Question:
I have drawn the bar chart above using the following code:
'''
set terminal jpeg medium
set output "bar.jpeg" # shall be the name of the chart
set xlabel "full configuration time in msec"
set ylabel "Task rejection rate (%)"
set boxwidth 0.5
set style fill solid
#set autoscale
plot "data.data" using 1:2 with boxes
'''
My file 'data.data' looks like this:
'''
2 9
5 24
7 46
10 66
15 100
'''
I want the exact values 2,5,7,10,15 to appear along the x axis with the corresponding value along the y axis and to use a color other than red. What changes do I have to make to my code? I also need to remove that '"data.data" using 1:2' from the top right corner...
Any suggestions?
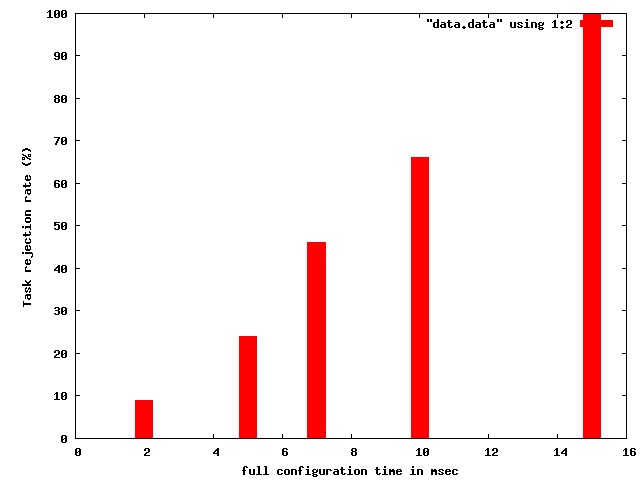
Answer: To remove the key, use 'unset key'.
The markers at the bottom of the graph are called 'xtics'. If you want them to appear every 1, rather than every 2, then you could use 'set xtics 1'. Depending on exactly what you wanted to do, you can customise the xtics even more. In gnuplot if you do 'help xtics' there's plenty of information on that.
To change the colour of your boxes, you can use the 'lc' (line colour) property. I have used a hexadecimal '#RRGGBB' format but you can also use names of colours like 'green', 'blue', etc. Look at 'help linecolor' for more info on that.
Incorporating all of those changes into your script:
'''
set xlabel "full configuration time in msec"
set ylabel "Task rejection rate (%)"
set boxwidth 0.5
set style fill solid
unset key
set xtics 1
plot "data.data" using 1:2 with boxes lc rgb '#52bb23'
'''

By the way, I used the 'pngcairo' terminal rather than the 'jpeg' one as I think it looks better. Try 'set term' to see what terminals are available to you.